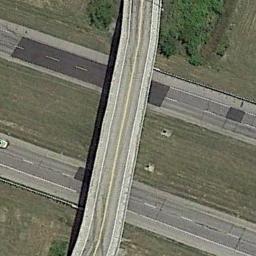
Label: overpass